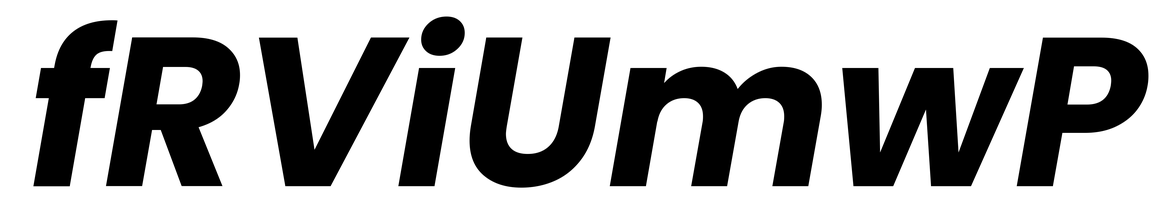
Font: Poppins-BoldItalic